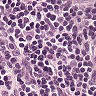
Metastatic tissue present: no